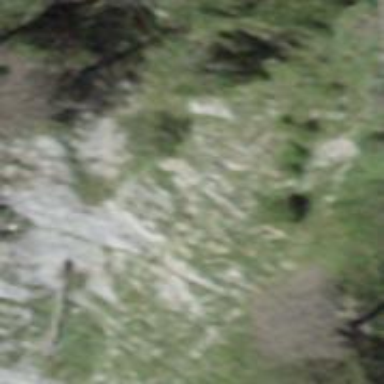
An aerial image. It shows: Natural cliff.